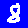
Digit: 8